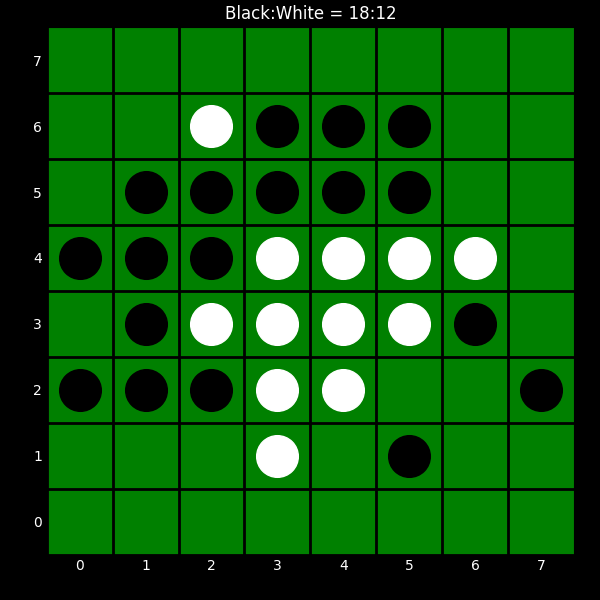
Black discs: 18
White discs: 12